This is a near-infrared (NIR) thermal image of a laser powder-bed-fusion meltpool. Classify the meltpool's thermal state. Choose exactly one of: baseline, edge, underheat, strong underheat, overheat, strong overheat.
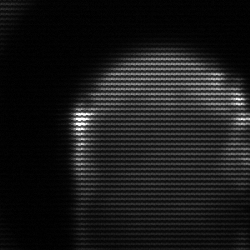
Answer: edge